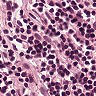
Metastatic tissue present: no